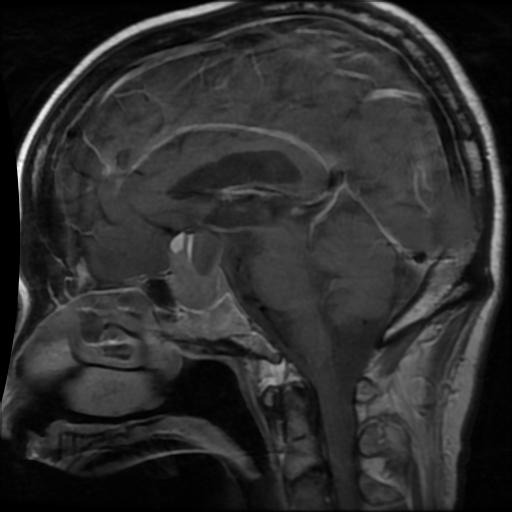
Label: pituitary